Question: i am building a some of news website an i want to know how many sub categories there in a category. I build this query. (it works on my database) now i want i convert it to laravel query builder but i can't get it working.
'''
SELECT news_categories.id,
news_categories.name,
news_categories.description,
count(nc.id)
FROM happyalphen.news_categories
LEFT JOIN news_categories nc ON nc.category_parent = news_categories.id
WHERE news_categories.category_parent = 0
GROUP BY news_categories.id ;
'''
'''
DB::table('news_categories')
->selectRaw('news_categories.id')
->join('news_categories subCat', 'news_categories.category_parent', '=', 'subCat.id')
->where('news_categories.category_parent','=',0)
->groupBy('news_categories.id')
->get();
'''

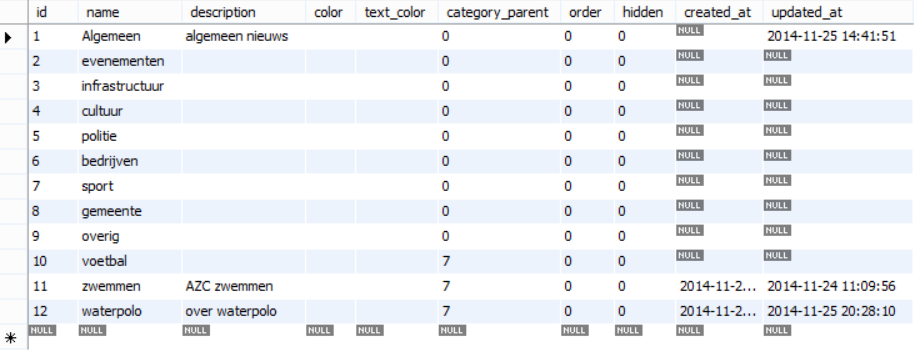
Answer: i found it (Thanks Jarek Tkacyk)
i was forgot the 'AS' in the join that laravel stop with the query.
'''
DB::table('news_categories')
->selectRaw(' 'news_categories'.'id', 'news_categories'.'name', 'news_categories'.'description', 'news_categories'.'color', 'news_categories'.'text_color', count('SubCat'.'id') as SubCatCount ')
->join('news_categories as subCat', 'subCat.category_parent', '=', 'news_categories.id','left')
->where('news_categories.category_parent','=','0')
->groupBy('news_categories.id')
->get();
'''